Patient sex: M
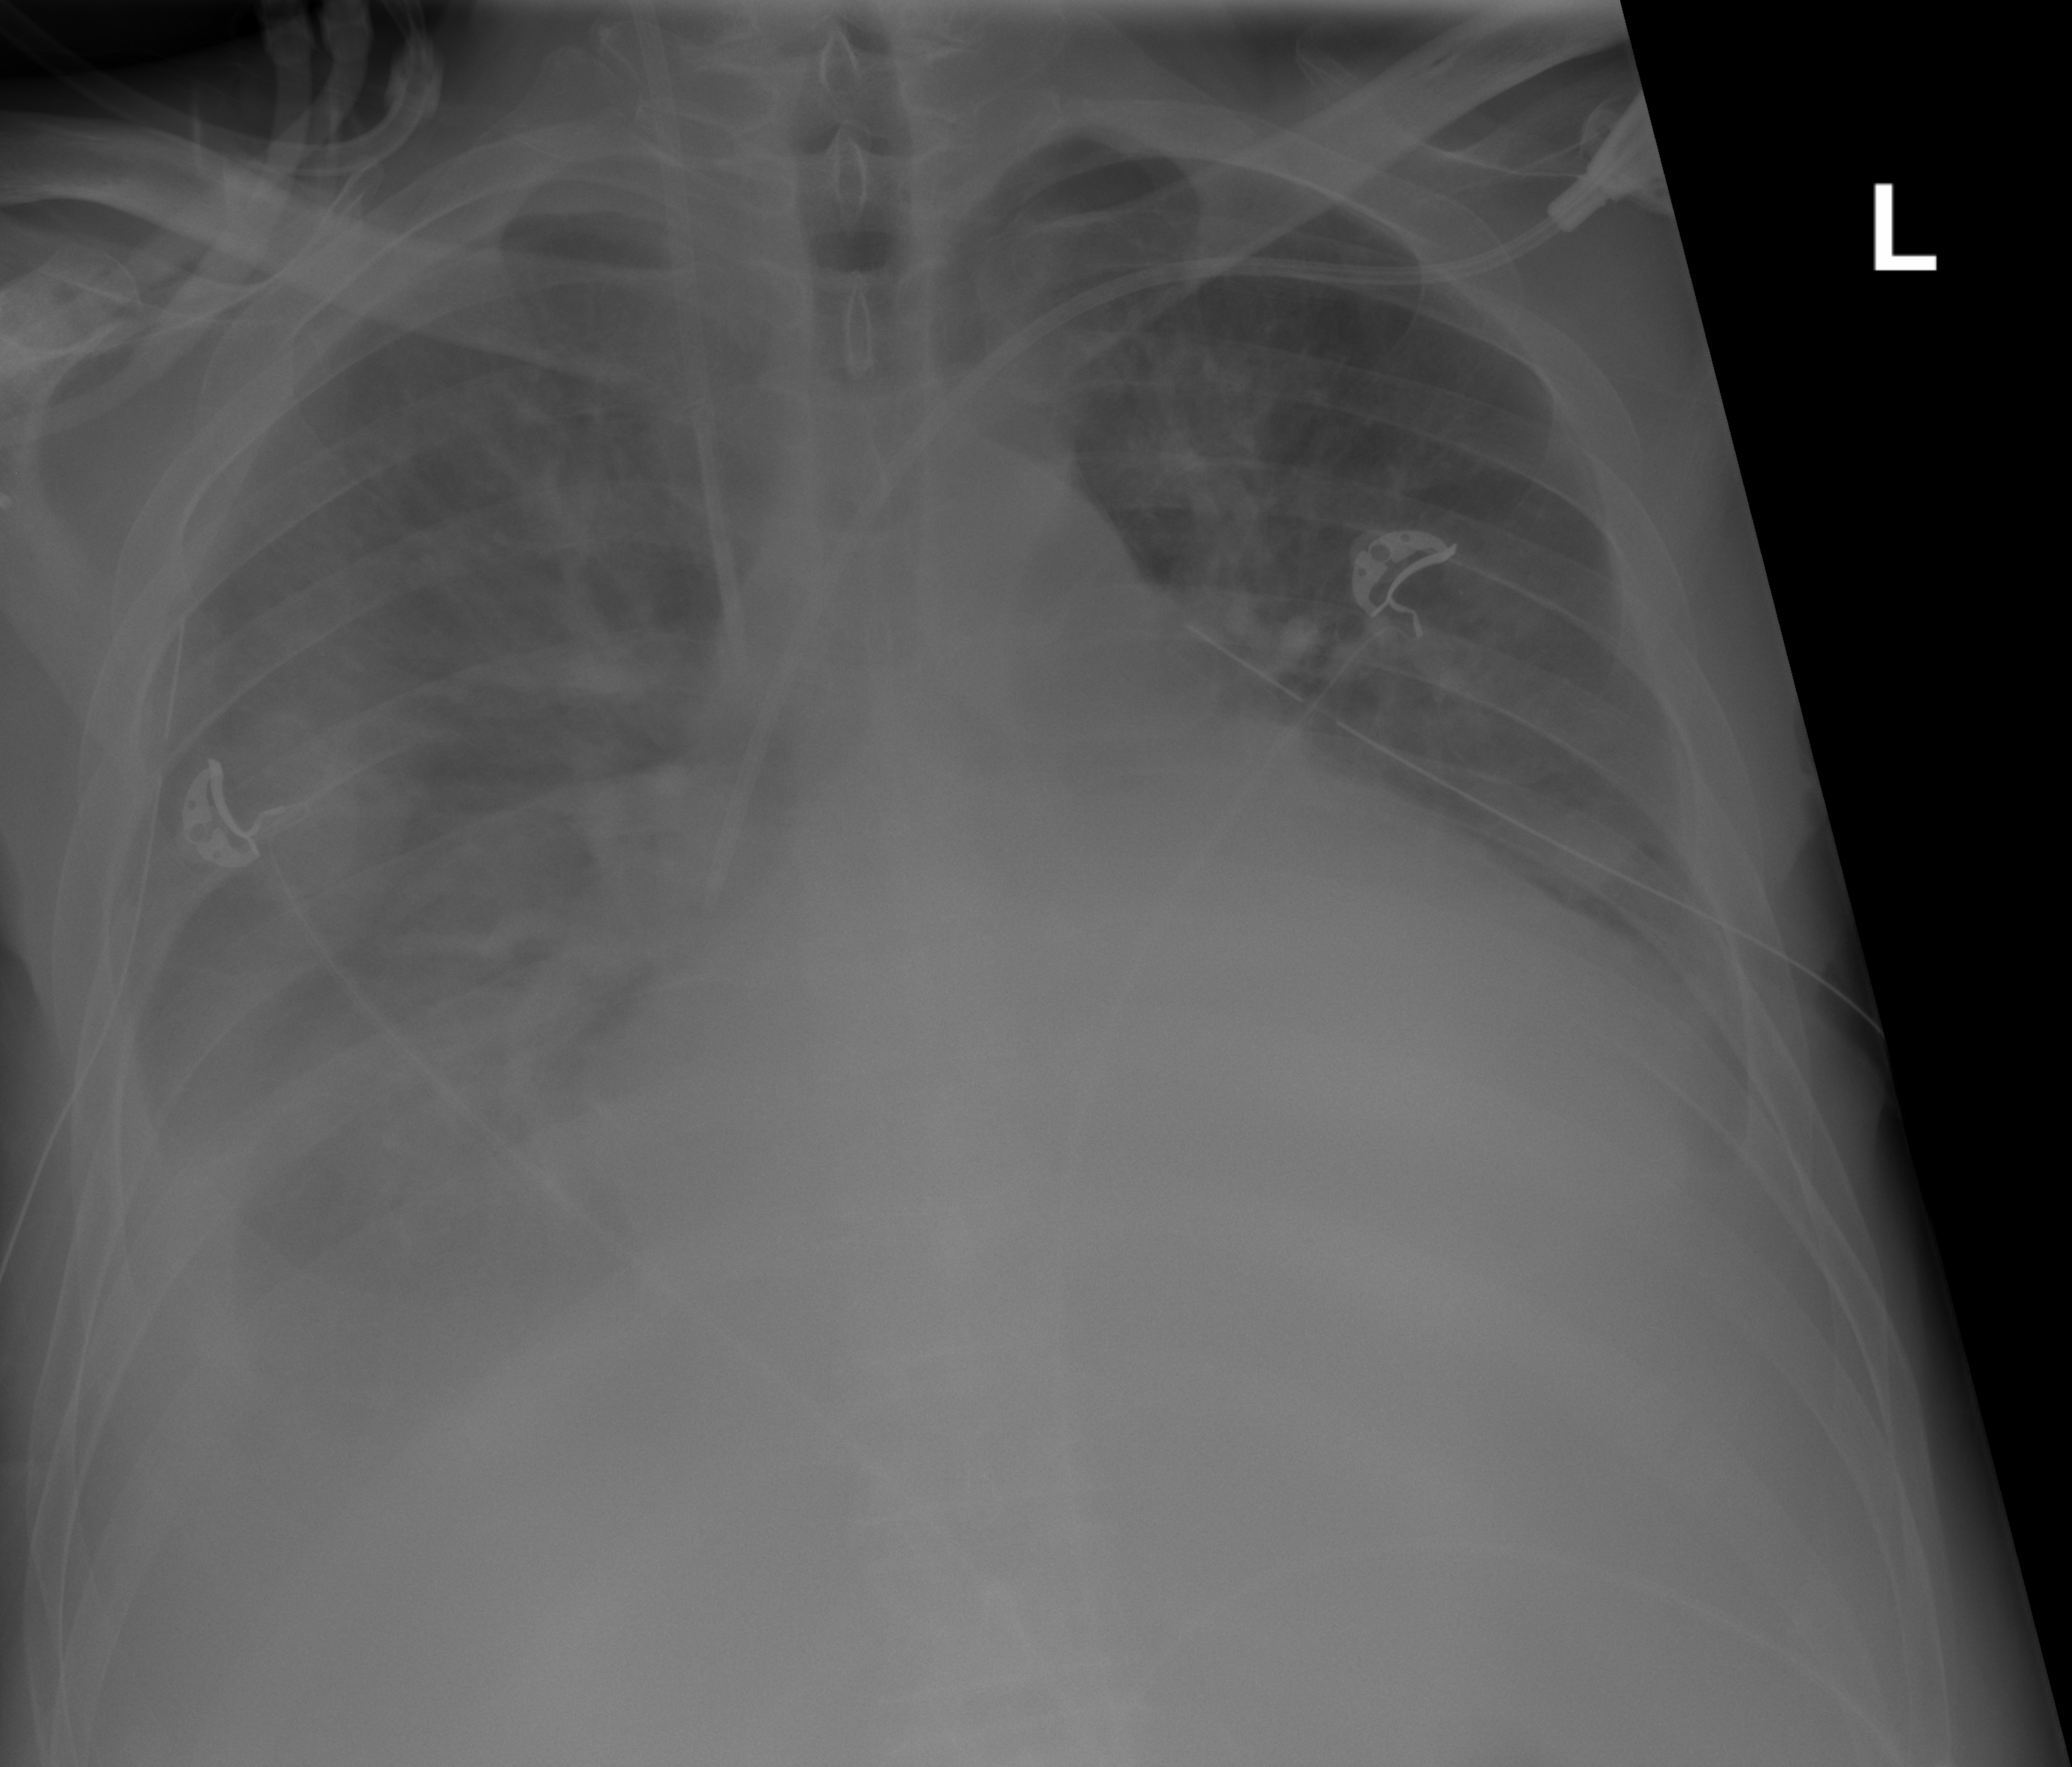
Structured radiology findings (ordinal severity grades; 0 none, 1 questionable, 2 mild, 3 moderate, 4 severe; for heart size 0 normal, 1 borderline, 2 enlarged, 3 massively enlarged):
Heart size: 3
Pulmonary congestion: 3
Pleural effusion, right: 3
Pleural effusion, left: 2
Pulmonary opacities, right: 2
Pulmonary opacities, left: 2
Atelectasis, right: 3
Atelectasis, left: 2